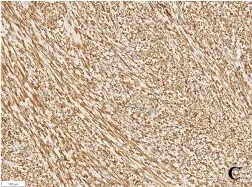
Pathology of case. SMA (+), DES (+), PR (+), ER (+), Ki-67 (<1%) was detected by immunohistochemical staining (original magnification x 10).
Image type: pathology (immunostaining)